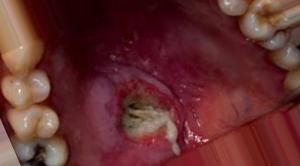
Condition: Mouth Ulcer